This time-frequency spectrogram was computed from a bearing vibration snapshot; brighter regions carry more energy. Based on the visible evidence, which condition applies: normal, inner_race, outer_race, ball?
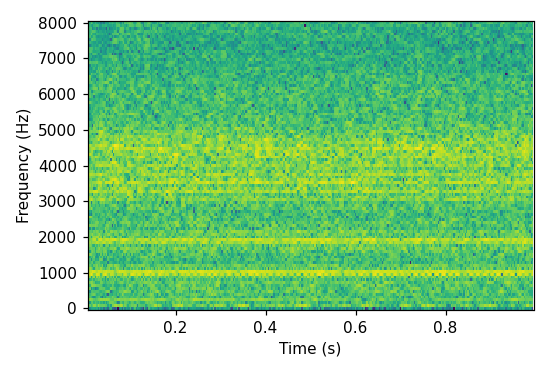
Answer: outer_race